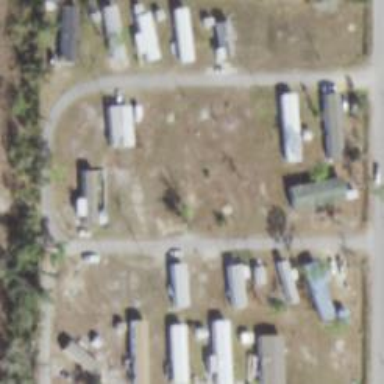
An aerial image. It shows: Residential area known as trailer park.